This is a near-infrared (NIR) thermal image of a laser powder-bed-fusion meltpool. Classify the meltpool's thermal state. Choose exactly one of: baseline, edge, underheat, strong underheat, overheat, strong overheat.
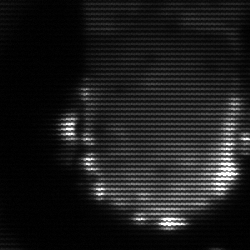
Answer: baseline